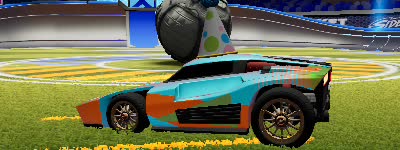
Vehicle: breakout